Field crop: maize
Growth stage: 2
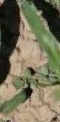
Species: maize